Question: I have this code
'''
import pandas as pd
import numpy as np
candidates ={'Name':['Lawrence', 'Justine', 'Kimberly'],
'Points':[100, 50, 650]}
df = pd.DataFrame(candidates)
# Who scored more points ?
print(df[df.Points == df.Points.max()])
'''
and the output of this code is

What I'm struggling with is that I want to print out only the name with highest value.
I want the result only: kim, without the column 'Name' as well
How to select the column with condition like select specific column with highest value?
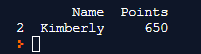
Answer: Replace
'''
print(df[df.Points == df.Points.max()])
'''
with
'''
print(df['Name'][df.Points == df.Points.max()].to_list())
'''
What this does is that it selects the row(s) with maximum points and selects the 'Name' column and converts them to a list.